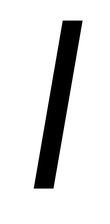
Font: Roboto-Italic_Italic